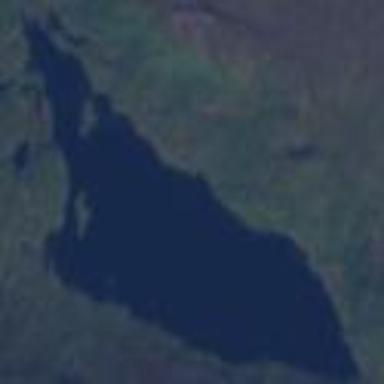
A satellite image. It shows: Serene lake.